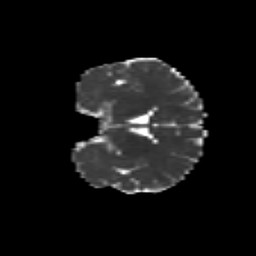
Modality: MD
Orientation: coronal
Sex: male
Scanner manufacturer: siemens
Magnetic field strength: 3 T
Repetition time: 5 s
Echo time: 0.071 s